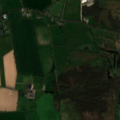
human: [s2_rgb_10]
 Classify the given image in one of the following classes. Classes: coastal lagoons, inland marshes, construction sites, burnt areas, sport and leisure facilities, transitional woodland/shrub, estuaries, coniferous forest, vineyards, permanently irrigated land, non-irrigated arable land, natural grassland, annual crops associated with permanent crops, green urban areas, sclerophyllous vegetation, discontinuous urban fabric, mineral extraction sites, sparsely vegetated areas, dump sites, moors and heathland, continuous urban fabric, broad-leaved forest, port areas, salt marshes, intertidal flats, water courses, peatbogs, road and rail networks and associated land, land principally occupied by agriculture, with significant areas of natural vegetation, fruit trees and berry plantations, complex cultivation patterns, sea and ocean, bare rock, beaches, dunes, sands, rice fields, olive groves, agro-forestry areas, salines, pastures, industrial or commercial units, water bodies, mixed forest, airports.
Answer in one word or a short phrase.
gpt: discontinuous urban fabric, non-irrigated arable land, pastures, complex cultivation patterns, broad-leaved forest, inland marshes